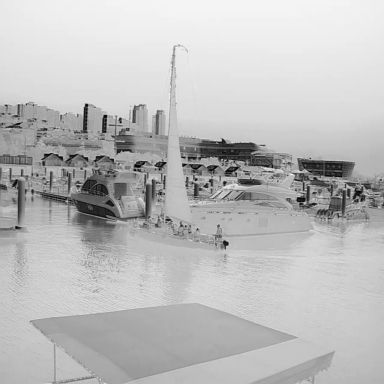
There are four objects shown in the infrared image, including a sailboat, and three canoes.